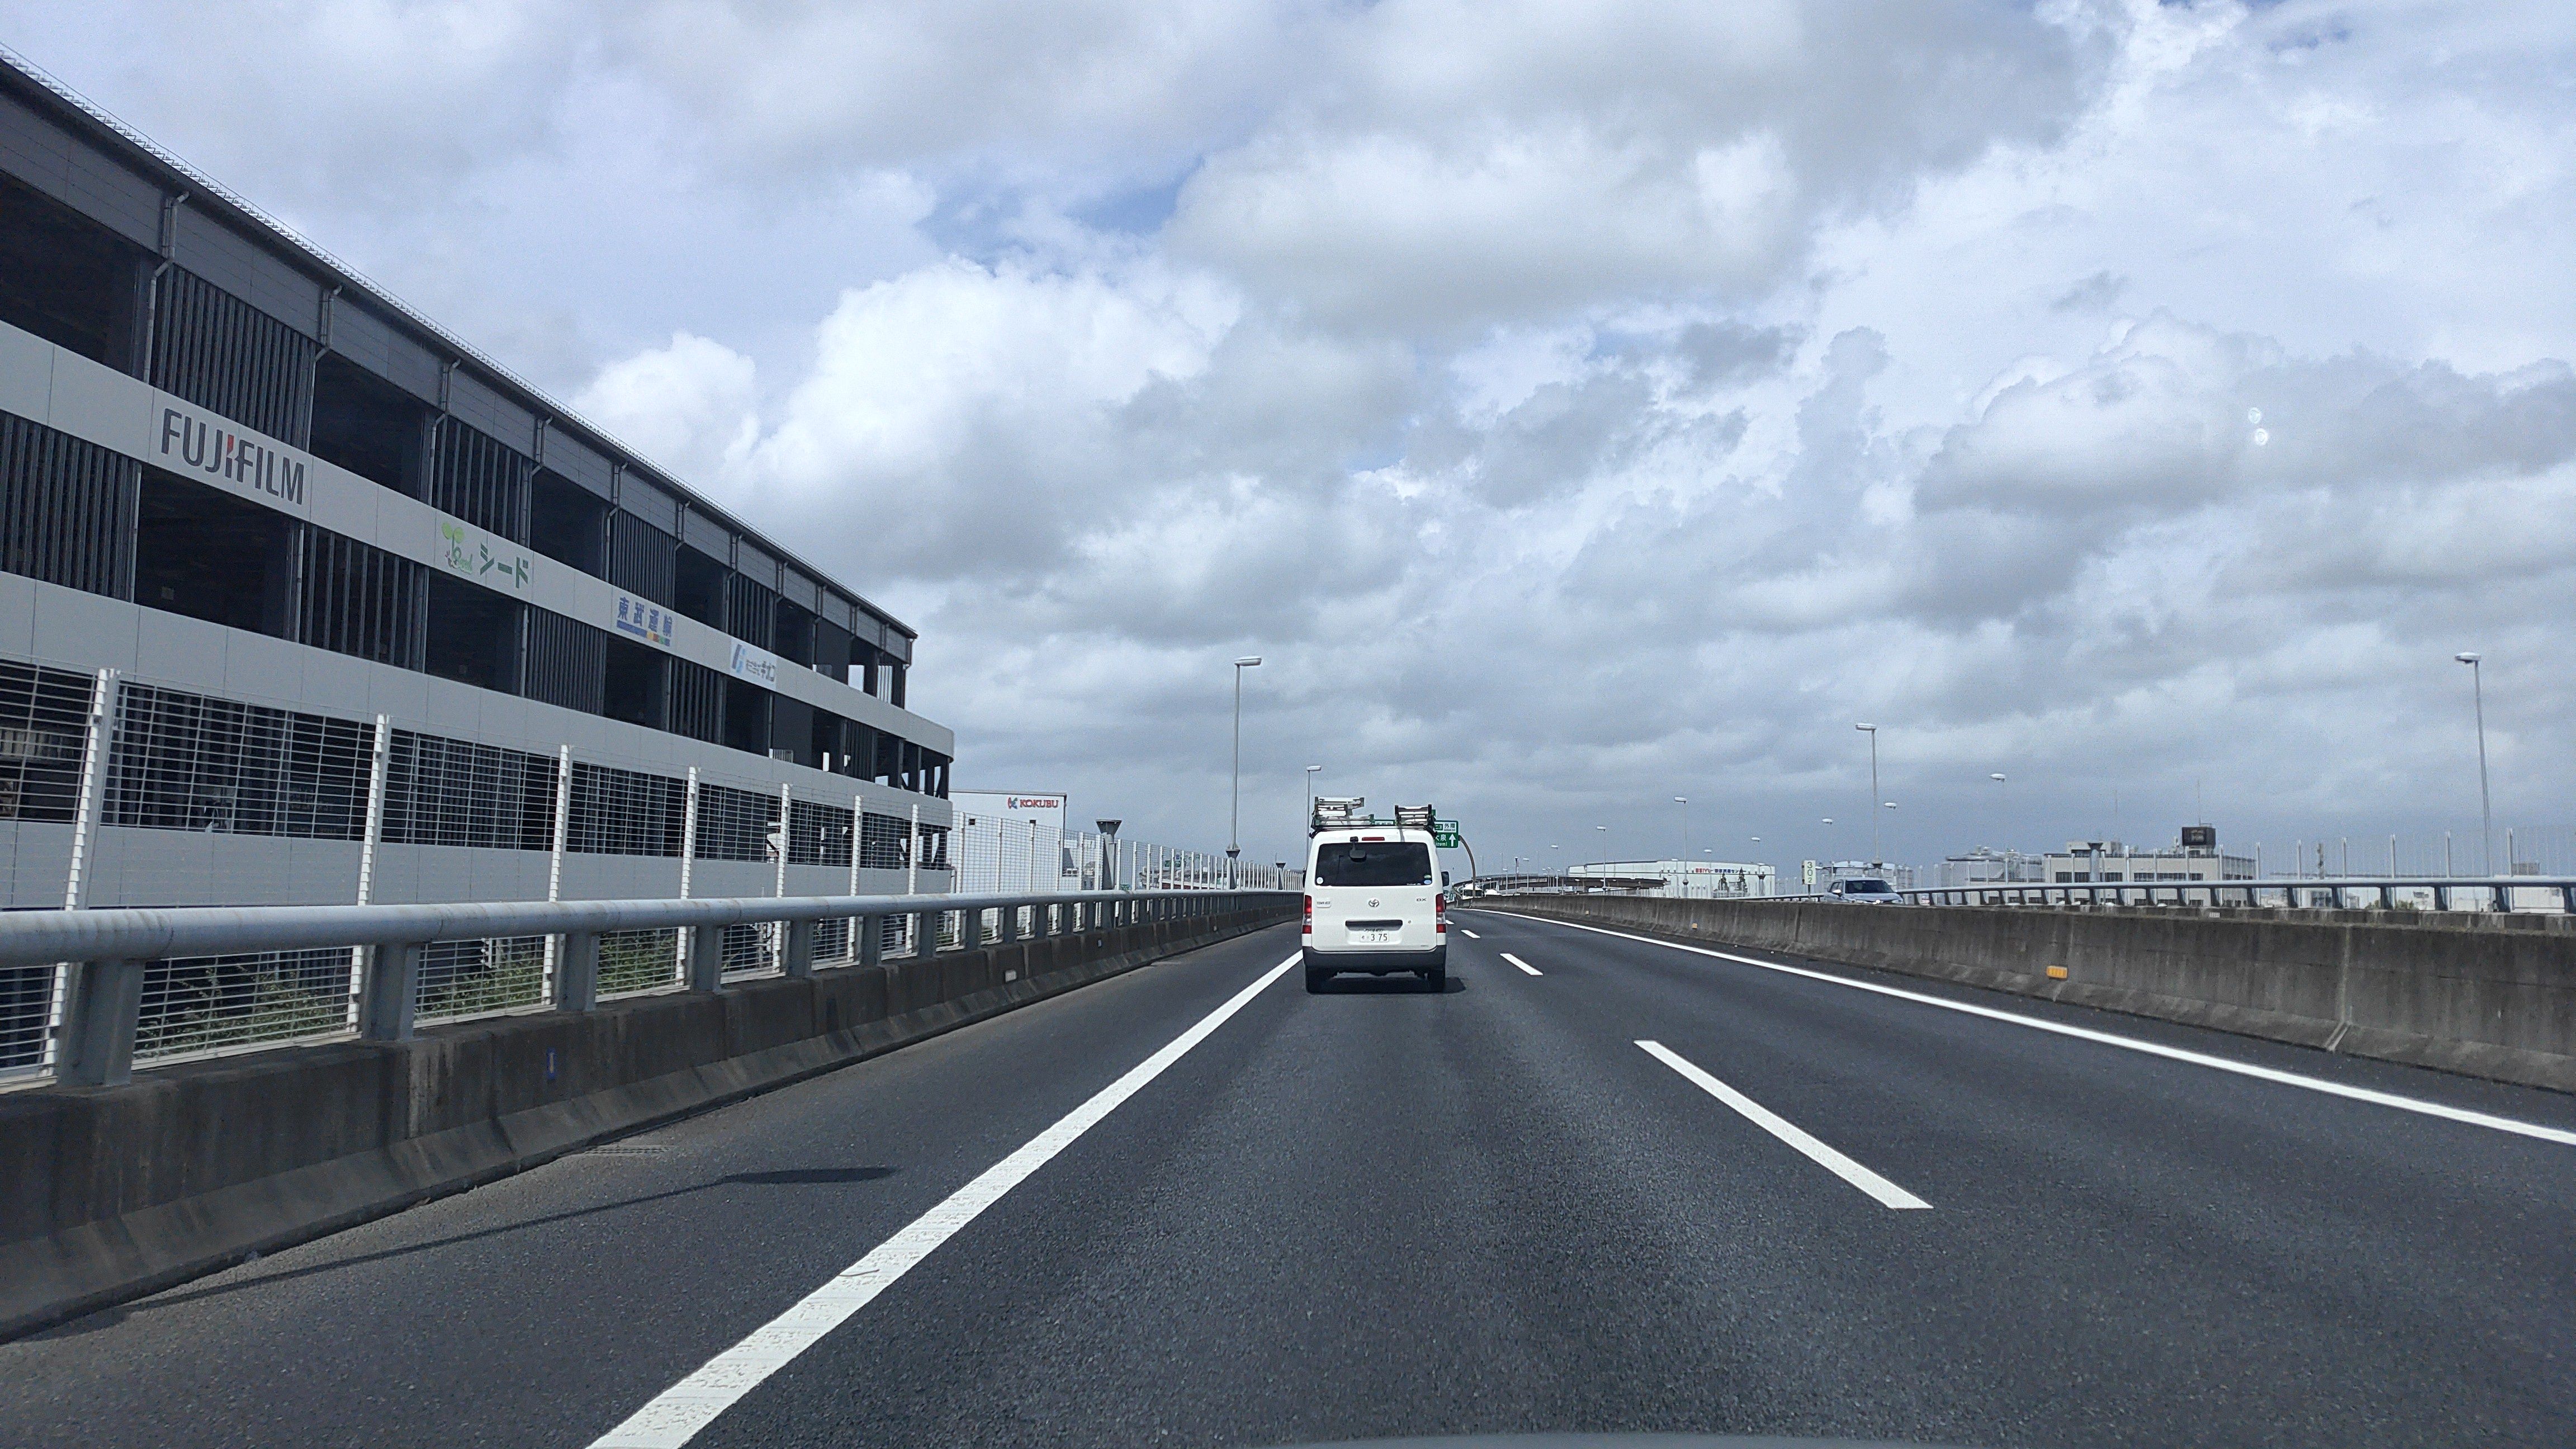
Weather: cloudy
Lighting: day
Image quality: good
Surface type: driving surface
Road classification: motorway
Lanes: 2.0
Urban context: urban centre
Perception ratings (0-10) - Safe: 1.19, Lively: 2.17, Beautiful: 3.99, Boring: 7.6, Depressing: 7.89, Wealthy: 2.18